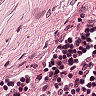
Metastatic tissue present: no